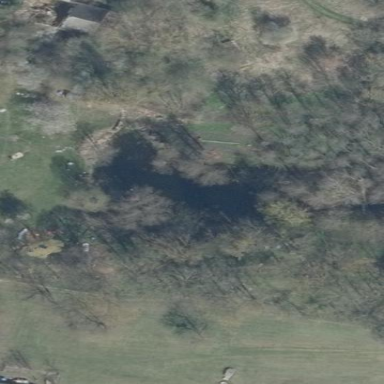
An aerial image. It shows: Peaceful pond surrounded by nature.